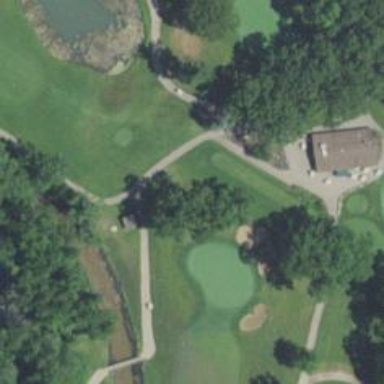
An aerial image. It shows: Path for both road and golf.